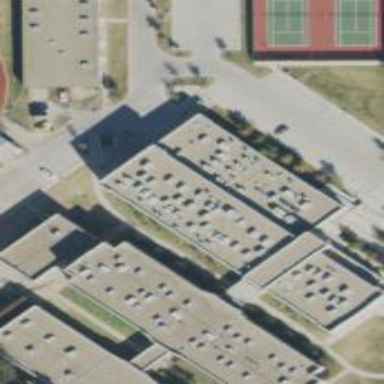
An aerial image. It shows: School building.